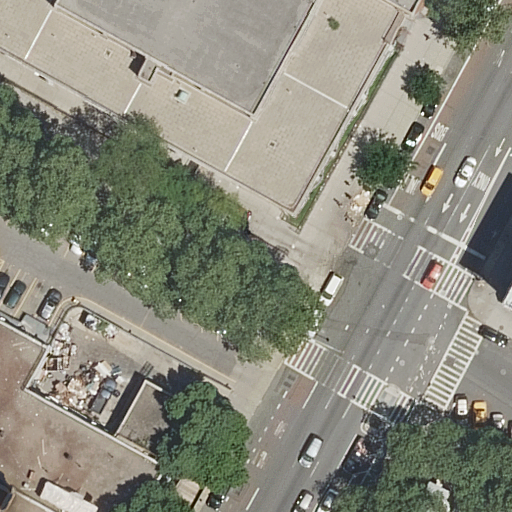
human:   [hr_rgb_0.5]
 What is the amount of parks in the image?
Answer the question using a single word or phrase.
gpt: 1

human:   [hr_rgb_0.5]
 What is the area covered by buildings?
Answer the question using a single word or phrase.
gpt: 1813m2

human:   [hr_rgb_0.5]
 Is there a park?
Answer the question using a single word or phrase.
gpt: yes

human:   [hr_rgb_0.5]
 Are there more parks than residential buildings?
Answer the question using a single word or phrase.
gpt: no

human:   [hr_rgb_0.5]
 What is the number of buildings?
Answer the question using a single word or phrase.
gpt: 3

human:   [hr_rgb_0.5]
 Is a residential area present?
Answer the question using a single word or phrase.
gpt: yes

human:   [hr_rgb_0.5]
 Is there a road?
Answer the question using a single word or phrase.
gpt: yes

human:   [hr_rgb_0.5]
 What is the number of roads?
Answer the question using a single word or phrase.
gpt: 5

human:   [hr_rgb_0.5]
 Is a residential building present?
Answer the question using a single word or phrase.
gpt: yes

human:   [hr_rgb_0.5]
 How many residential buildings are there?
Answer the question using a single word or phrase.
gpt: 2

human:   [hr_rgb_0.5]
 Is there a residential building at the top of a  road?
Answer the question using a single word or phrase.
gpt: yes

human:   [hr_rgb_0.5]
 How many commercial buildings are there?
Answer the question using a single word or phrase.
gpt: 0

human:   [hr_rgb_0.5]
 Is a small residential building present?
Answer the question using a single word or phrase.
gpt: no

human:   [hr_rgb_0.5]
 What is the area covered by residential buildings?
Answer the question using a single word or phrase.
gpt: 1753m2

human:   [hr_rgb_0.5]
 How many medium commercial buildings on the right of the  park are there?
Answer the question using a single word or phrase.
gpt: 0

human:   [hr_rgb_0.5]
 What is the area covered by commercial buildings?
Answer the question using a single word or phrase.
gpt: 0m2

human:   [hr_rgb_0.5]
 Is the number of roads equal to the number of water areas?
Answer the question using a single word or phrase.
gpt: no

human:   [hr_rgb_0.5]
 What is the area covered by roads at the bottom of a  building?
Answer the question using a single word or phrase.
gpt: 0m2

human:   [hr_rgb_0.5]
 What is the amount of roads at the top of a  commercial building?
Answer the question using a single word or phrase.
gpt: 0

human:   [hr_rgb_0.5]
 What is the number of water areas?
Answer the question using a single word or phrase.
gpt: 0

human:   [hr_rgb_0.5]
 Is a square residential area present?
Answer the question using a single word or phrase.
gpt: no

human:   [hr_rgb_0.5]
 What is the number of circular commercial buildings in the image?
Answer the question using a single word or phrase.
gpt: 0

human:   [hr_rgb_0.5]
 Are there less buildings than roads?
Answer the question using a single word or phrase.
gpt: yes

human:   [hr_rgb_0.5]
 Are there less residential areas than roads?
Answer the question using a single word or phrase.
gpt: yes

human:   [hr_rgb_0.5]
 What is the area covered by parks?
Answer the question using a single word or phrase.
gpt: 1305m2

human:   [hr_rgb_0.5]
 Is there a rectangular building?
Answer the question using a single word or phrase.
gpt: yes

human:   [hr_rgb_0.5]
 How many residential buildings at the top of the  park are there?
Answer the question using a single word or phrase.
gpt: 0

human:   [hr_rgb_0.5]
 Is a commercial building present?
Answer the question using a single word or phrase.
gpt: no

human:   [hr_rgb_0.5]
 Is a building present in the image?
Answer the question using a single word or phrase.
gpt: yes

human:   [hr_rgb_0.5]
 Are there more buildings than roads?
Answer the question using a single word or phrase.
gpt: no

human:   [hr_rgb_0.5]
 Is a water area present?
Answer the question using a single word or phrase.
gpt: no

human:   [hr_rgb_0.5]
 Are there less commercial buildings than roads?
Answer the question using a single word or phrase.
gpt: yes

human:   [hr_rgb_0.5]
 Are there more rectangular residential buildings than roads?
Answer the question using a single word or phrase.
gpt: no

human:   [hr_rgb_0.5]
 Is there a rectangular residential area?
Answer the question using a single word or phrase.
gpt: yes

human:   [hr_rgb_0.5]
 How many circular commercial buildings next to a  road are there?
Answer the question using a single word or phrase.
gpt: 0

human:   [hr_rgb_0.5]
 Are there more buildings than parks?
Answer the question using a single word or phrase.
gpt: yes

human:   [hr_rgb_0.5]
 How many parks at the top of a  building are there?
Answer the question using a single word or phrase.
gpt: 1

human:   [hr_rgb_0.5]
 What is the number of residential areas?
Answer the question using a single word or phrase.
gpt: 1

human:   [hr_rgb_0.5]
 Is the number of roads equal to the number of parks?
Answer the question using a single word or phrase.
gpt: no

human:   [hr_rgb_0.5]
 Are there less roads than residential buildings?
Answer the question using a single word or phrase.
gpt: no

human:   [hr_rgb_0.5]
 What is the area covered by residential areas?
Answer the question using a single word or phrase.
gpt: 11m2

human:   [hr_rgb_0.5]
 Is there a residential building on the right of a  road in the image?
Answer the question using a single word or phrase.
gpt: yes

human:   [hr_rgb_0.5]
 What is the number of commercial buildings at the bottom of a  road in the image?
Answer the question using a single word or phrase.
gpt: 0

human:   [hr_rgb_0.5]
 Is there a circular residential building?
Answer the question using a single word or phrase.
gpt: no

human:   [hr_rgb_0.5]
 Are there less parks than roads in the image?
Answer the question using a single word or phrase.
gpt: yes

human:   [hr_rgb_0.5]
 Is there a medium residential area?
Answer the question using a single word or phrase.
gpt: no

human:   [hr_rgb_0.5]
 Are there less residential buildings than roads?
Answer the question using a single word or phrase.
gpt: yes

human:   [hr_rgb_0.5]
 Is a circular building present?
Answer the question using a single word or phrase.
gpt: no

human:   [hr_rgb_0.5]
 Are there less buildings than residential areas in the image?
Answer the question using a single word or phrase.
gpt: no

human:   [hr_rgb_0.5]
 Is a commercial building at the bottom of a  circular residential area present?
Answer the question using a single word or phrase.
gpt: no

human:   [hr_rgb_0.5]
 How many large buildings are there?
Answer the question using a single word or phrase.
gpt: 2

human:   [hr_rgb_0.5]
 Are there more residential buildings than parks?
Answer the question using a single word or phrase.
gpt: yes

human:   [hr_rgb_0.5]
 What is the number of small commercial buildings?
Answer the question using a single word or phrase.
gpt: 0

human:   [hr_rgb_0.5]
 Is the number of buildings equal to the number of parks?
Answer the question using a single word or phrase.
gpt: no

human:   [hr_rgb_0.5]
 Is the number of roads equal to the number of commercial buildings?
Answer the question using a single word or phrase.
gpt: no

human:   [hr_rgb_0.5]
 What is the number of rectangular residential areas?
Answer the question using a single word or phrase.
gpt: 1

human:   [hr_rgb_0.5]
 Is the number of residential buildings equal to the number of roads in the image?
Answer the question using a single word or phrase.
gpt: no

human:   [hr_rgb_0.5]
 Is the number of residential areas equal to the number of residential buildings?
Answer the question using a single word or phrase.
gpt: no

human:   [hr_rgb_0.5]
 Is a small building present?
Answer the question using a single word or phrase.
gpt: yes

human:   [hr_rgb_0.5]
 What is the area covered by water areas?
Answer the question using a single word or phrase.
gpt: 0m2

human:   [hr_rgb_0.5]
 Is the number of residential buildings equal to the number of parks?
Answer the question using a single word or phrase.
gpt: no

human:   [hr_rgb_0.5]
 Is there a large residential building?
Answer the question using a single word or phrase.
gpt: yes

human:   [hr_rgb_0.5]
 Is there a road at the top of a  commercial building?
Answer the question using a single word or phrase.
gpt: no

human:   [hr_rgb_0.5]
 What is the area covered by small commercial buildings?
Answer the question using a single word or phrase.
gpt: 0m2